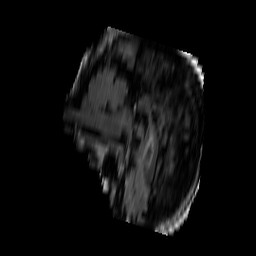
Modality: FLAIR
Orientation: sagittal
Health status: ill
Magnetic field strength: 3 T